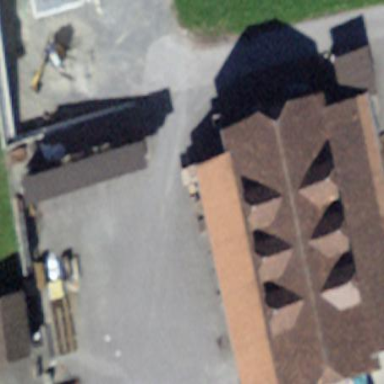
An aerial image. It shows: Warehouse.